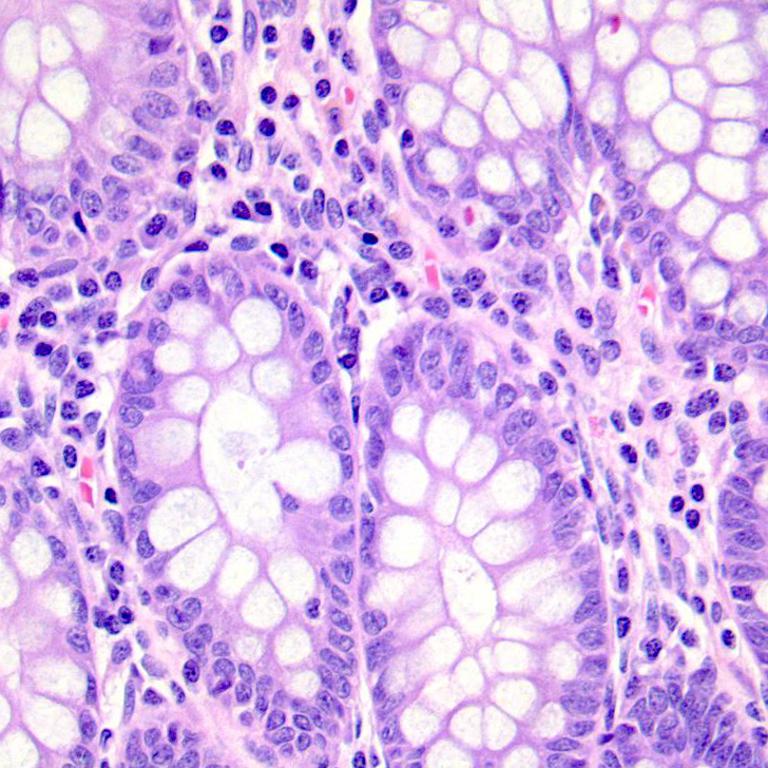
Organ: colon
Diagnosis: benign